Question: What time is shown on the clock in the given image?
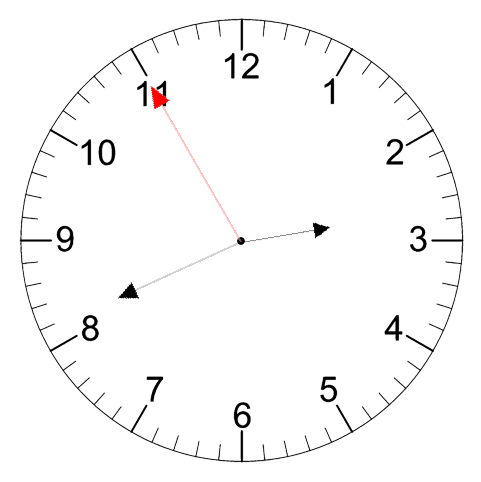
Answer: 02:40:55